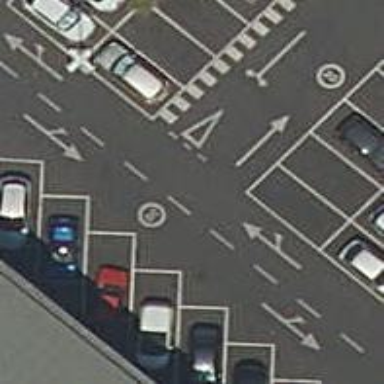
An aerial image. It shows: Parking aisle designated as service road.